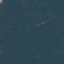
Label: Forest